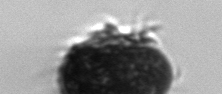
Label: Mesodinium